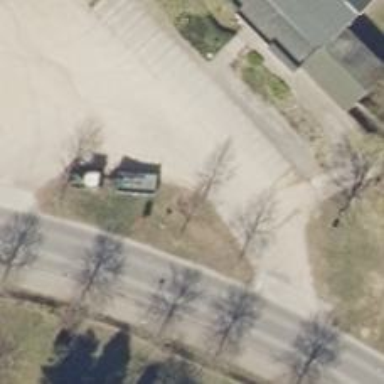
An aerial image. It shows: Emergency access point on the road.